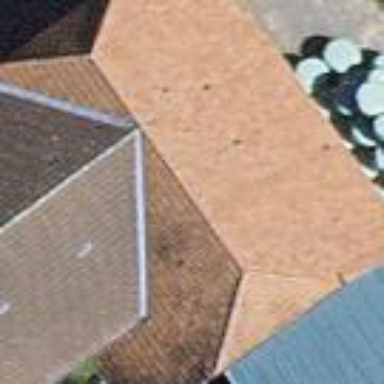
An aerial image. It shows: Barn.